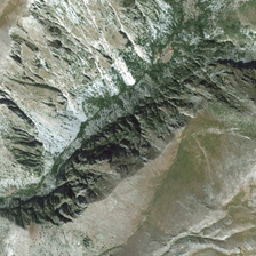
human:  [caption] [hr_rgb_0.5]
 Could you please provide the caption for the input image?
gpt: The mountains here are wrinkles while there is plain.

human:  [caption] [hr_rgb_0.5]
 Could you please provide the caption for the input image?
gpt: There are rolling hills and a plain beside it.

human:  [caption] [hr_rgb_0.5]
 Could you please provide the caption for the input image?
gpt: There is some snow on one side of the mountain.

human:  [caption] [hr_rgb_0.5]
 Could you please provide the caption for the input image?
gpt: Some white snow is on the mountain.

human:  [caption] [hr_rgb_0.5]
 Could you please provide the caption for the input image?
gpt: White snow is on one side of a mountain.